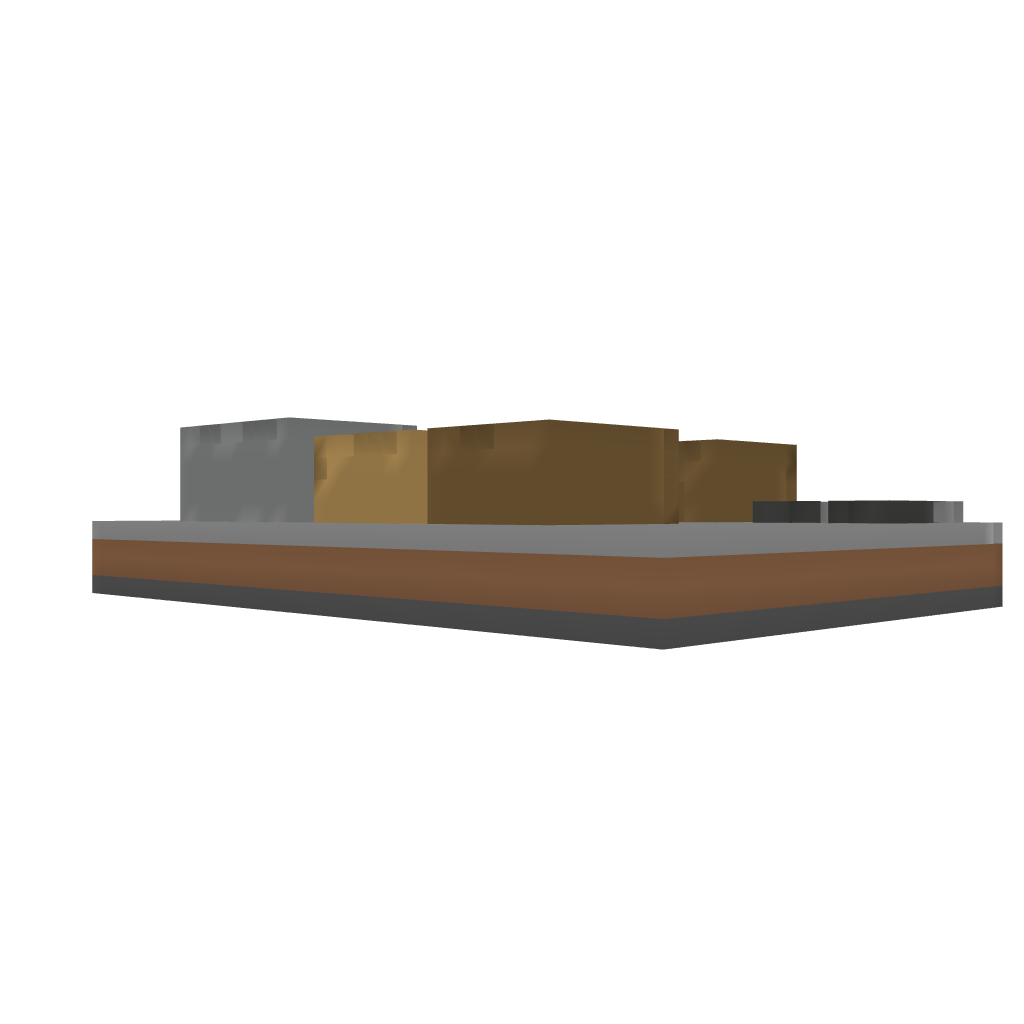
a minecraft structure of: A small town